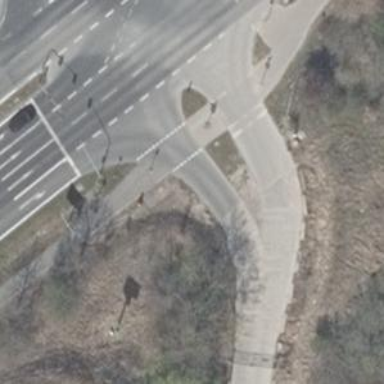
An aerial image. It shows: Crossing with traffic signals.